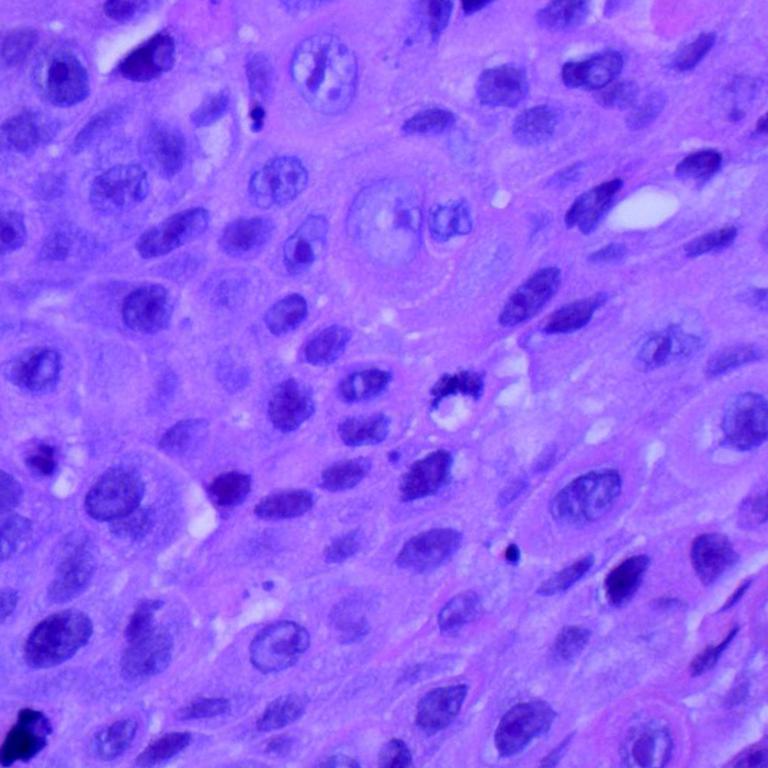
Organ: lung
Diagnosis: squamous carcinomas